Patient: sex M, age 65
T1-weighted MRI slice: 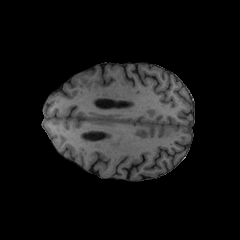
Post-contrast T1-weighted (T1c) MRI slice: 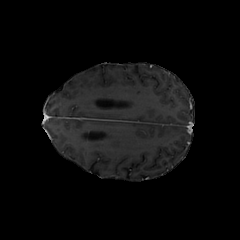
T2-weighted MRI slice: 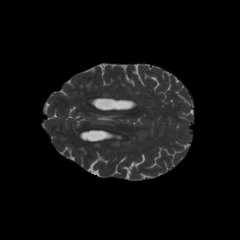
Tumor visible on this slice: no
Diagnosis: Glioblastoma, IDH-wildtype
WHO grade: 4